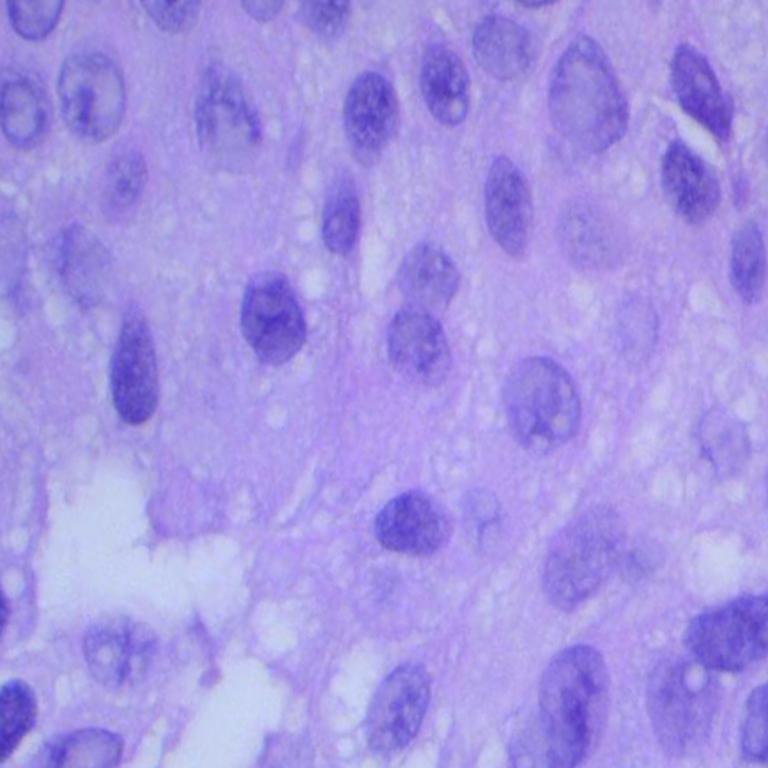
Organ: lung
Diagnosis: squamous carcinomas